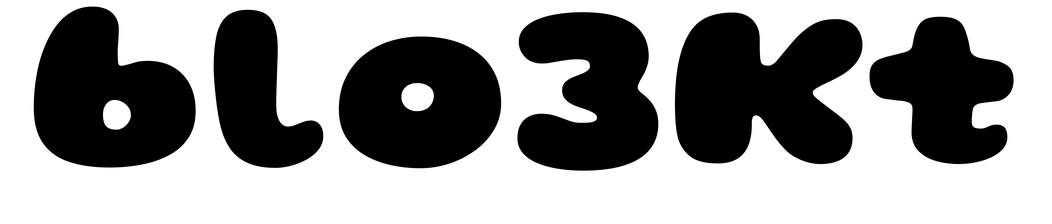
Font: Gluten_Black